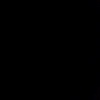
Label: space